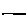
Label: line